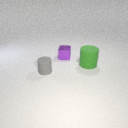
small purple metal cube behind large green rubber cylinder